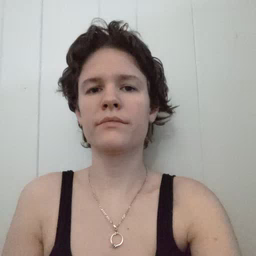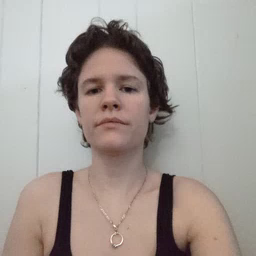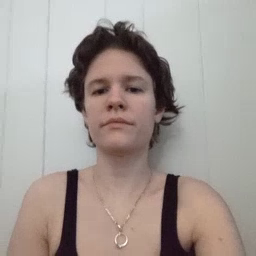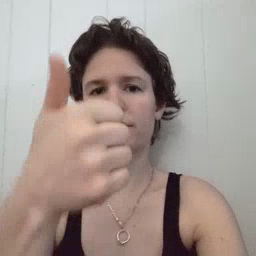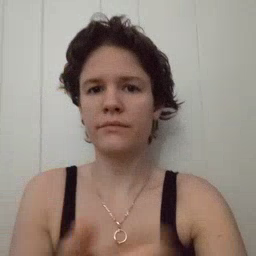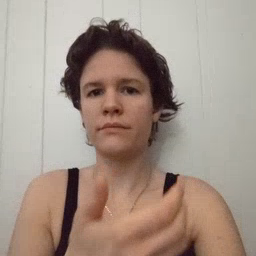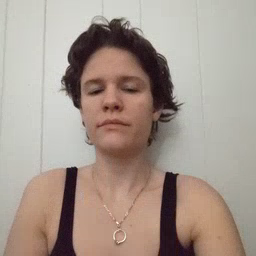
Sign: every